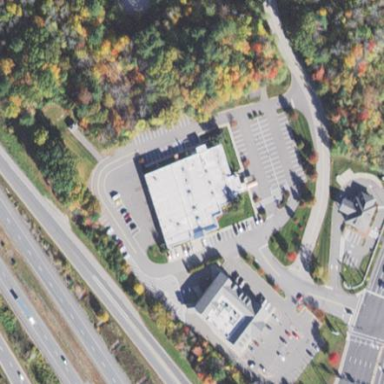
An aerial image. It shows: Commercial building.